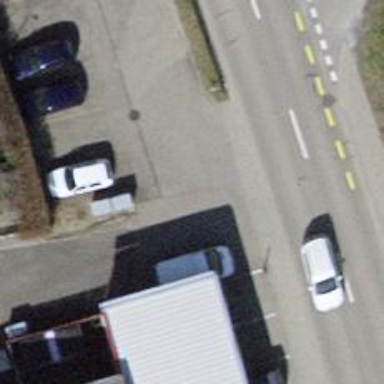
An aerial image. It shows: Asphalt parking aisle road.